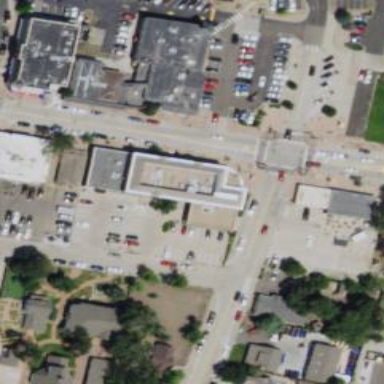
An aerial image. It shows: Government office.